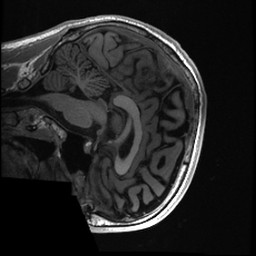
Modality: T1w
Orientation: sagittal
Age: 21
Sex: male